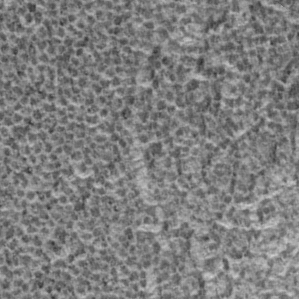
Label: frost